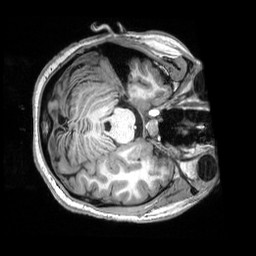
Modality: T1w
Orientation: axial